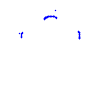
Particle: proton